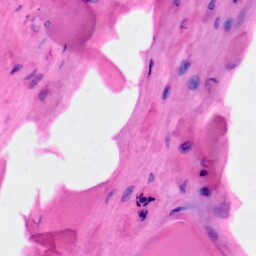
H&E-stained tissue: Skin